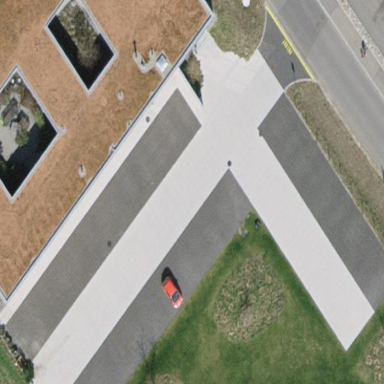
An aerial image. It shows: Parking area with surface.